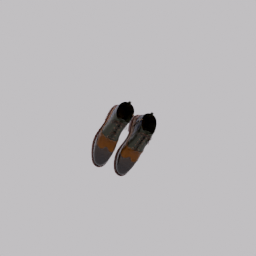
Label: people